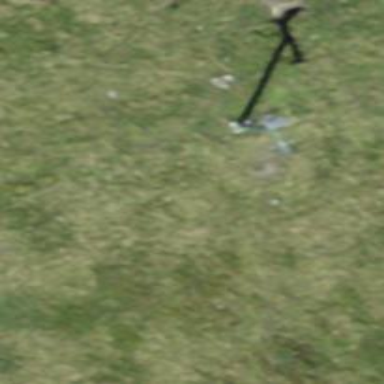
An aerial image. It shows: Pylon used for aerialway.